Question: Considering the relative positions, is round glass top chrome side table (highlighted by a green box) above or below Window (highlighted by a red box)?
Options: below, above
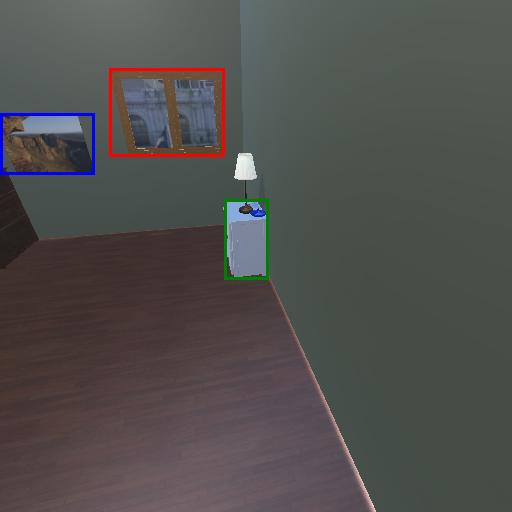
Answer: below